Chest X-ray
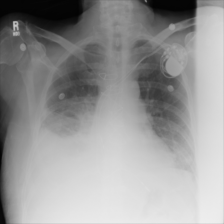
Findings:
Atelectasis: negative
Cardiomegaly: negative
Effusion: positive
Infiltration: negative
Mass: negative
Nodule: negative
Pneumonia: negative
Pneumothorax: negative
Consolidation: negative
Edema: negative
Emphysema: negative
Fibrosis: negative
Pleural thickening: negative
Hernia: negative